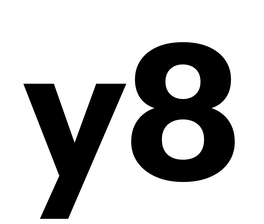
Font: InstrumentSans_Bold